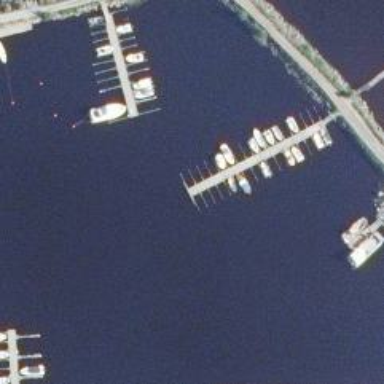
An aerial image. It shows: Pier with mooring facilities.